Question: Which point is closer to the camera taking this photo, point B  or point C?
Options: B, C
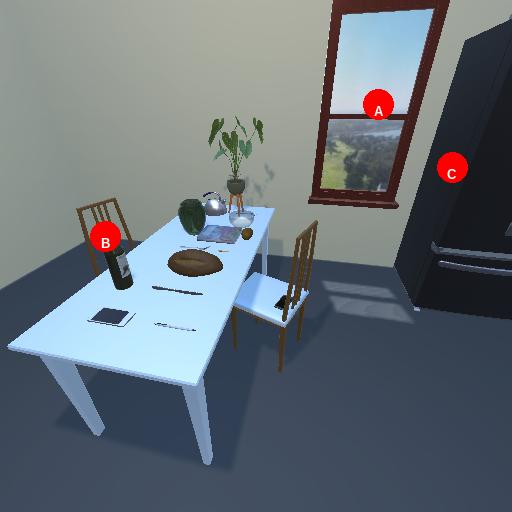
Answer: B